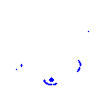
Particle: kaon